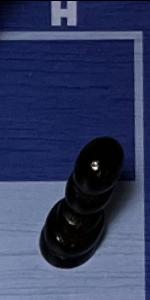
Label: Pawn_Black